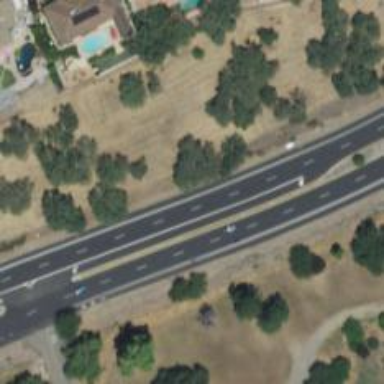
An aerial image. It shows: Asphalt road classified as primary highway.